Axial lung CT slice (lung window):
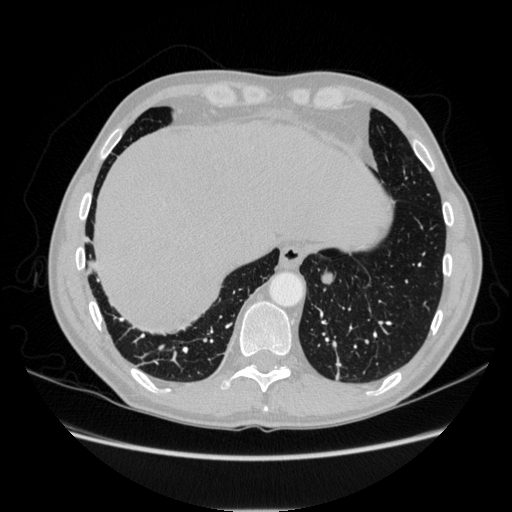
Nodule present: yes
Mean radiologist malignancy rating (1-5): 3.75